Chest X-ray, PA view. Patient: 48 years old, sex M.
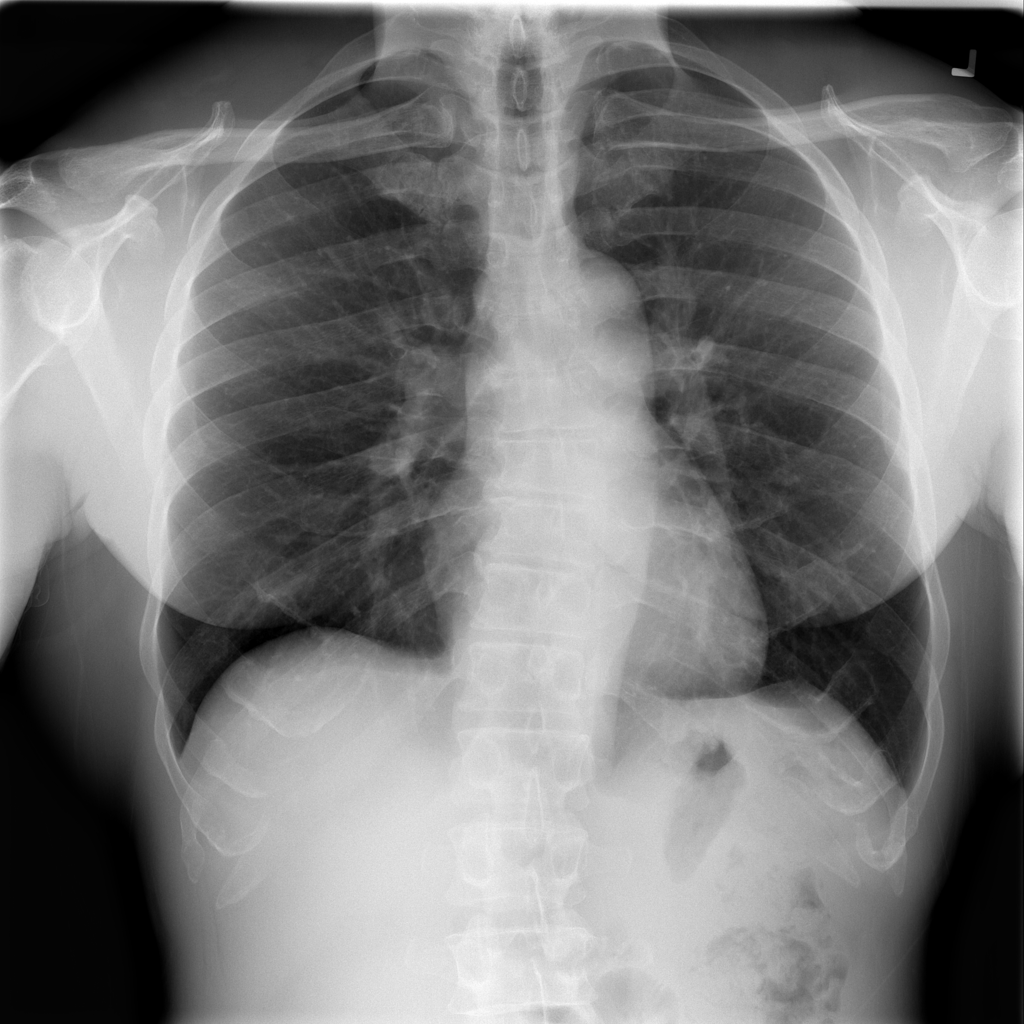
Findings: No Finding